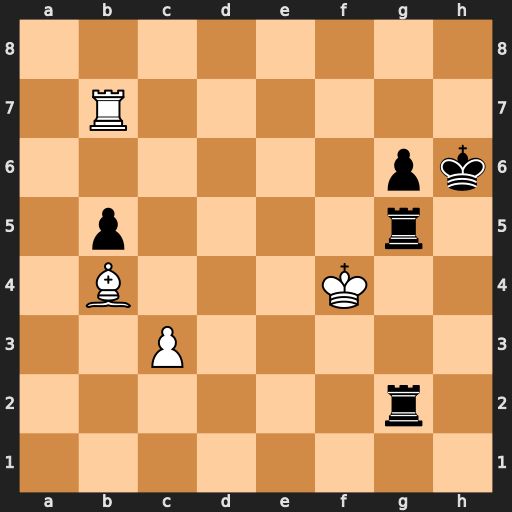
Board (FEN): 8/1R6/6pk/1p4r1/1B3K2/2P5/6r1/8
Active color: w
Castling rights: -
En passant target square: -
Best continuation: Bf8+ Kh5 Rh7#